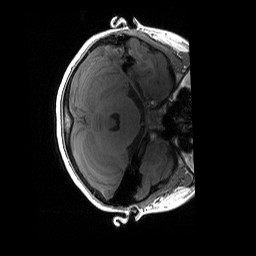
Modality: T1w
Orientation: axial
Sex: female
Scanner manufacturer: siemens
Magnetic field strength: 3 T
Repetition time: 1.9 s
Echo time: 0.00243 s